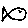
Label: fish